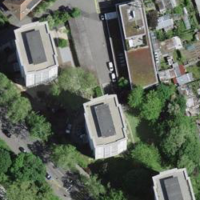
EUNIS habitat code: 54
Species observed at this site:
Scutigera coleoptrata
Ballota nigra